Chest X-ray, AP view. Patient: 25 years old, sex M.
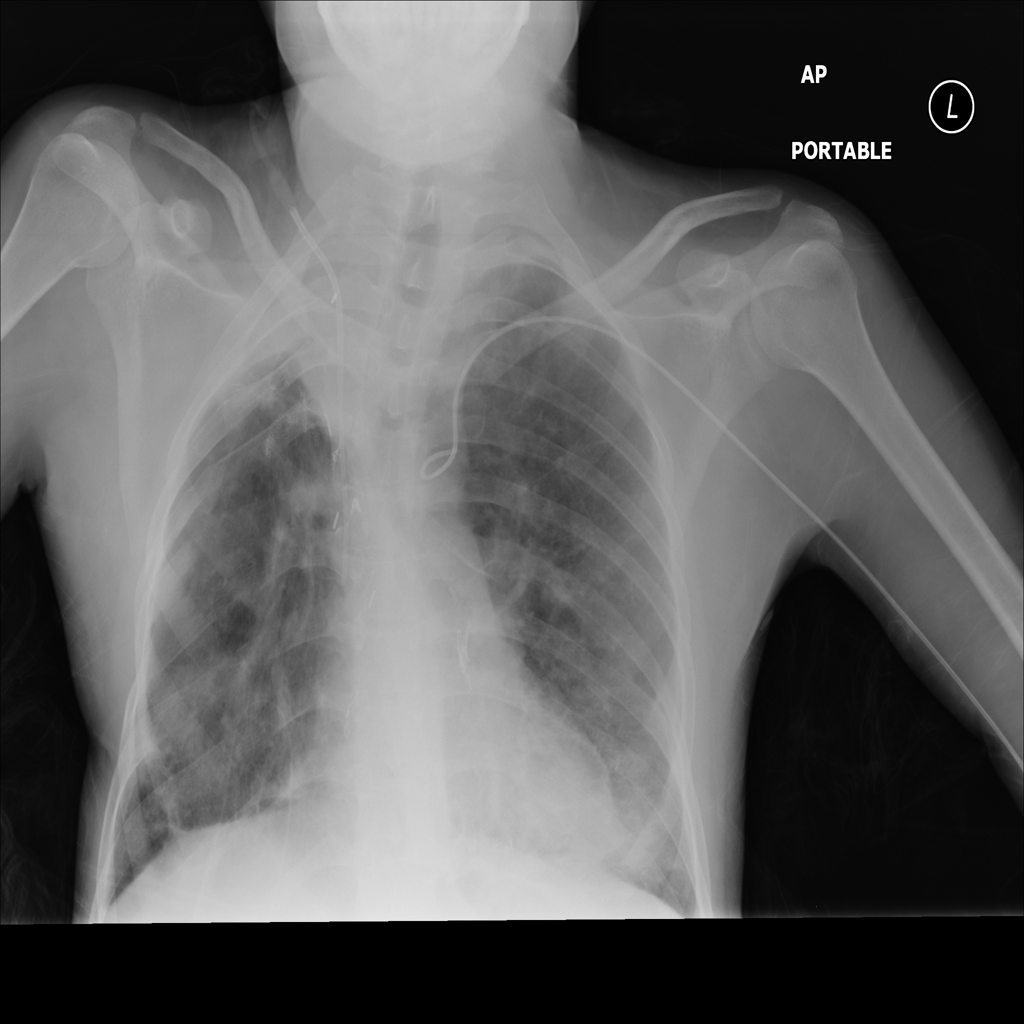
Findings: No Finding